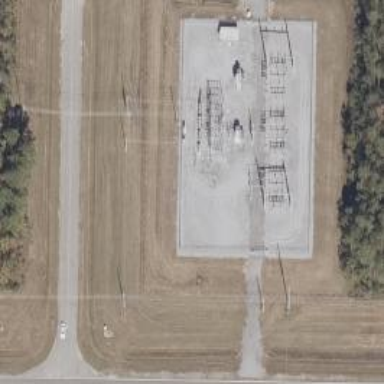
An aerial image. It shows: Outdoor industrial power substation enclosed by fence.